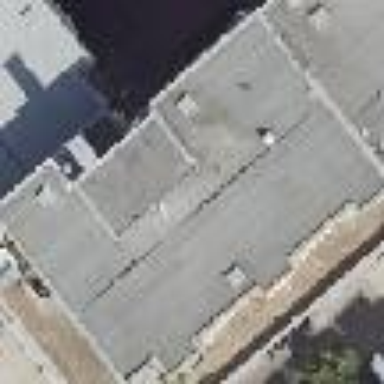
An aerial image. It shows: The image shows part of apartment building.